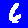
Digit: 6